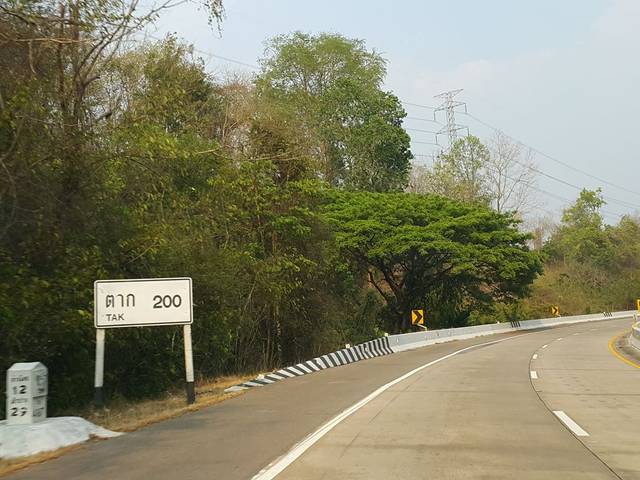
Region: Thailand
Coordinates: 18.331, 99.26